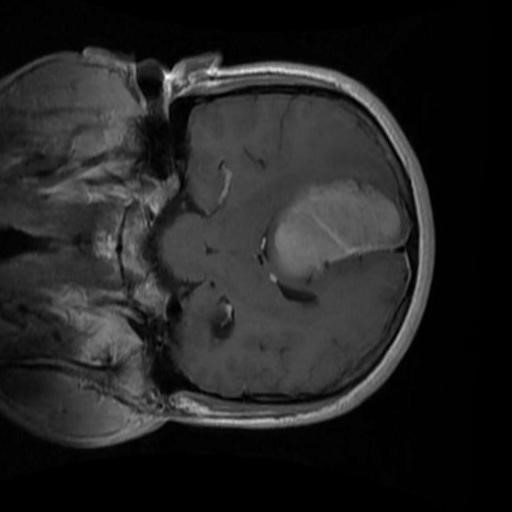
Label: brain_menin